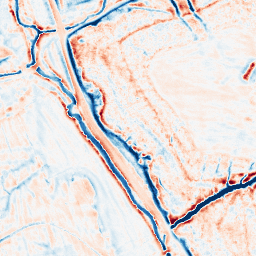
Category: edge_preserving
Decomposition family: bilateral
Decomposition parameters: d: 15
sigma_color: 150
sigma_space: 150
Upsampling method: regularized
Upsampling parameters: scale: 4
lambda_reg: 0.001
Upsampling scale: 4